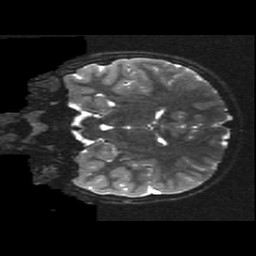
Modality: T2w
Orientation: coronal
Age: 10
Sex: female
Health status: ill
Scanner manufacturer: ge
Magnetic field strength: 3 T
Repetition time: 7.5 s
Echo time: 0.1015 s